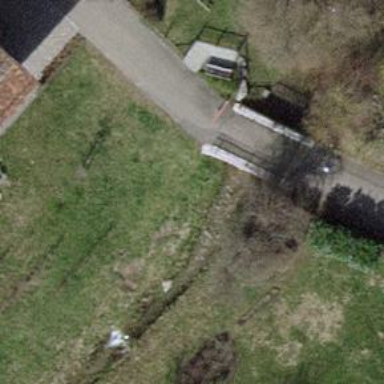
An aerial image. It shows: Residential road with bridge and no sidewalk.